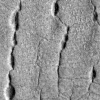
Atmospheric dust classification: not_dusty